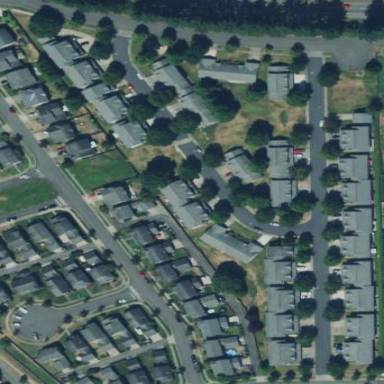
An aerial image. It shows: Residential area consisting of terrace houses.